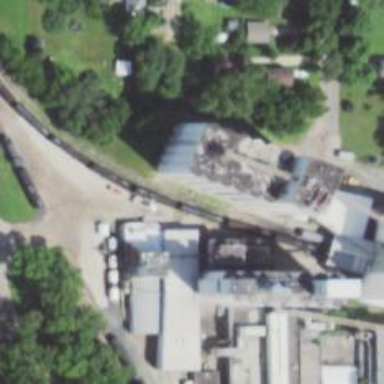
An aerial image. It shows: Silo.